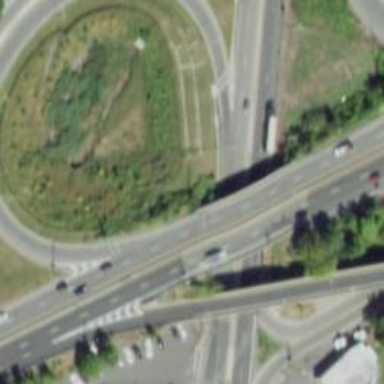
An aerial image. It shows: Primary highway with separate sidewalk. It is urban freeway or expressway.